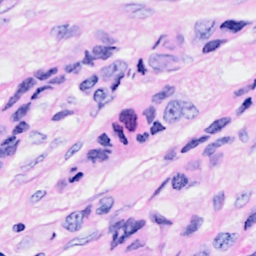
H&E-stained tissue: Breast